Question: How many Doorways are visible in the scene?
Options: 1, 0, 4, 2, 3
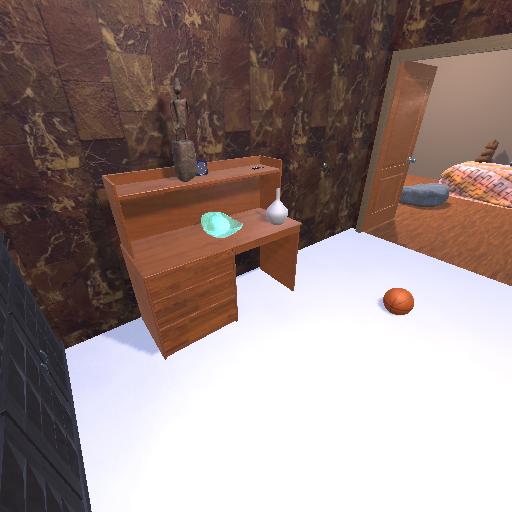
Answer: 1